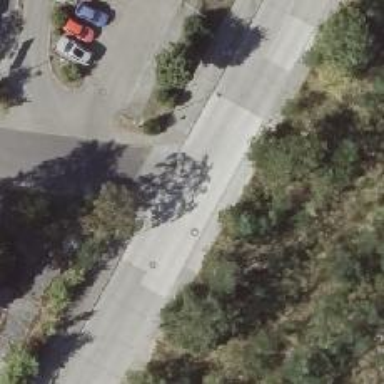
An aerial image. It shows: Service road.